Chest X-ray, PA view. Patient: 68 years old, sex M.
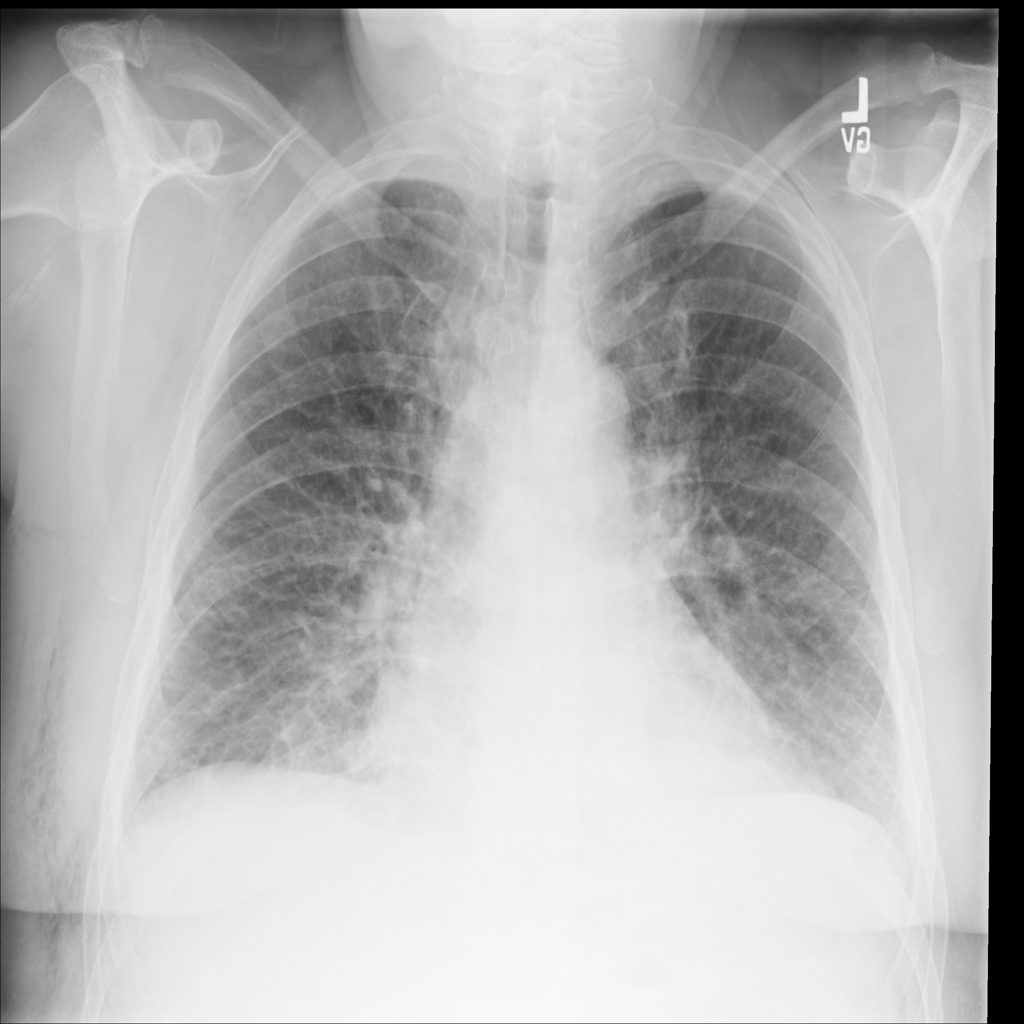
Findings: No Finding